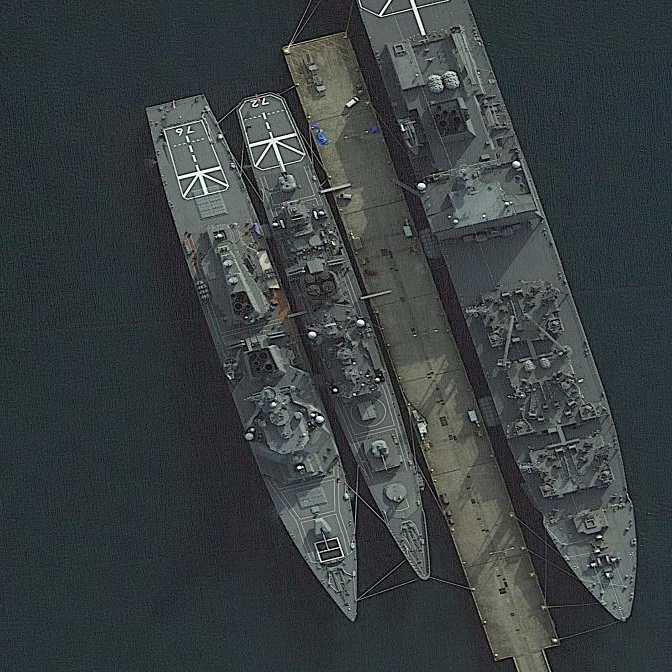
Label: cruiser